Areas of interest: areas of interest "Business Office Building"
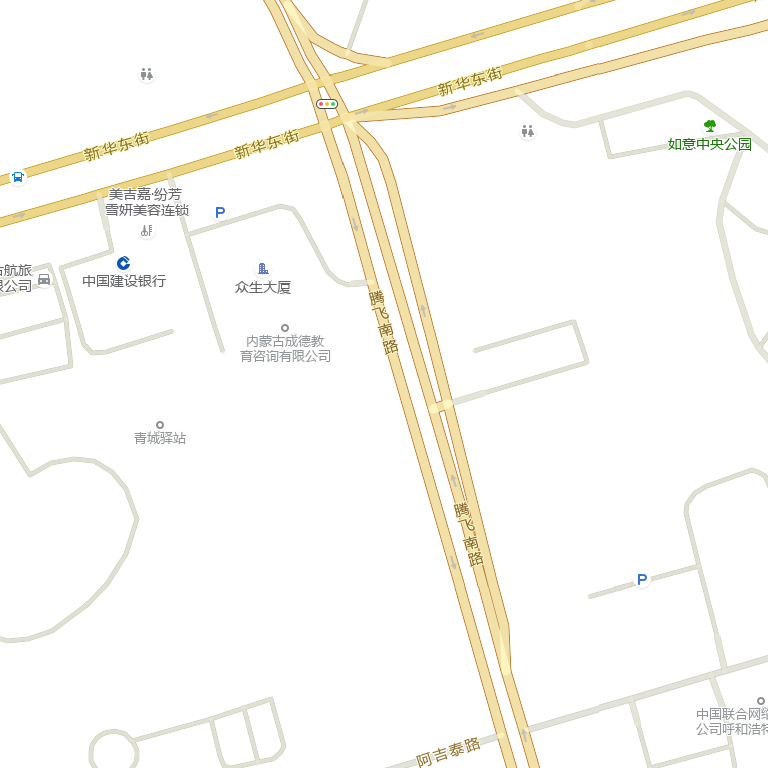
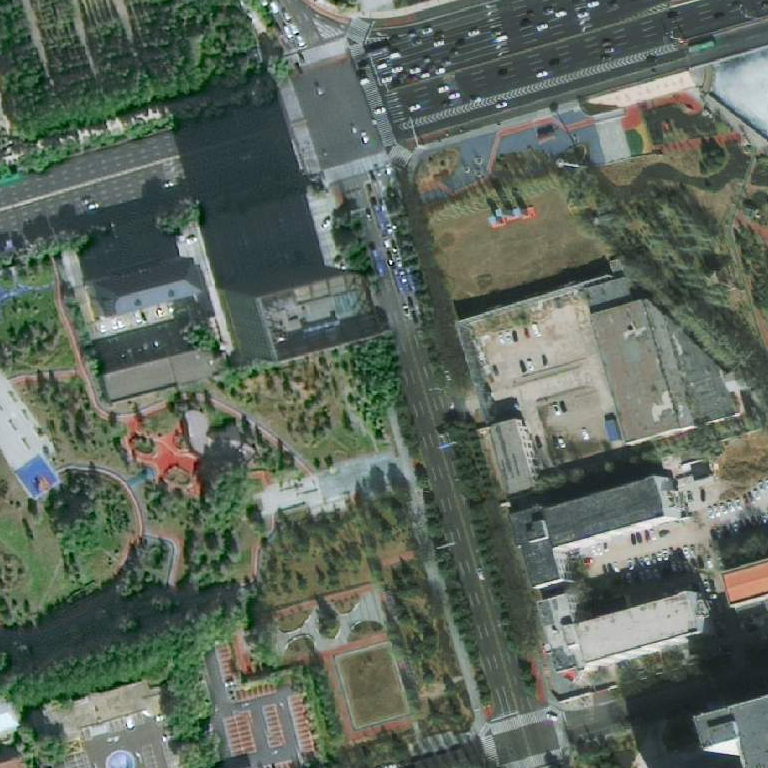